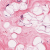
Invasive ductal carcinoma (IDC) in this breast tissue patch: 0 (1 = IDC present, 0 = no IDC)